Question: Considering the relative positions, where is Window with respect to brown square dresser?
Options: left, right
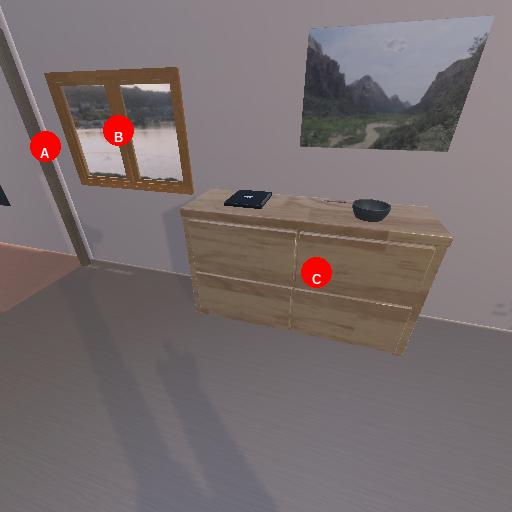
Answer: left